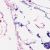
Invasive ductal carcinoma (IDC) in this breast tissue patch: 0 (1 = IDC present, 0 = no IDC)